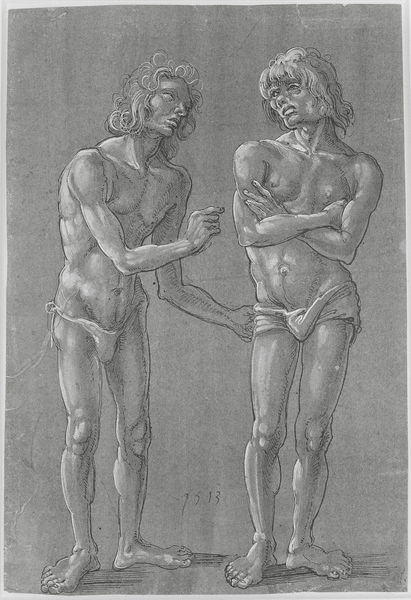
Titel: Twee naakte jongelingen, naast elkaar staand
Künstler: Wolfgang Huber
Standort: Amsterdam
Institution: Rijksmuseum
Schlagwörter: lendenschurz, mann, frau, männer, schwarz, zeichnung, grafik, adam, eva, adam und eva, mitleid, 1513, 1313